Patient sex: M
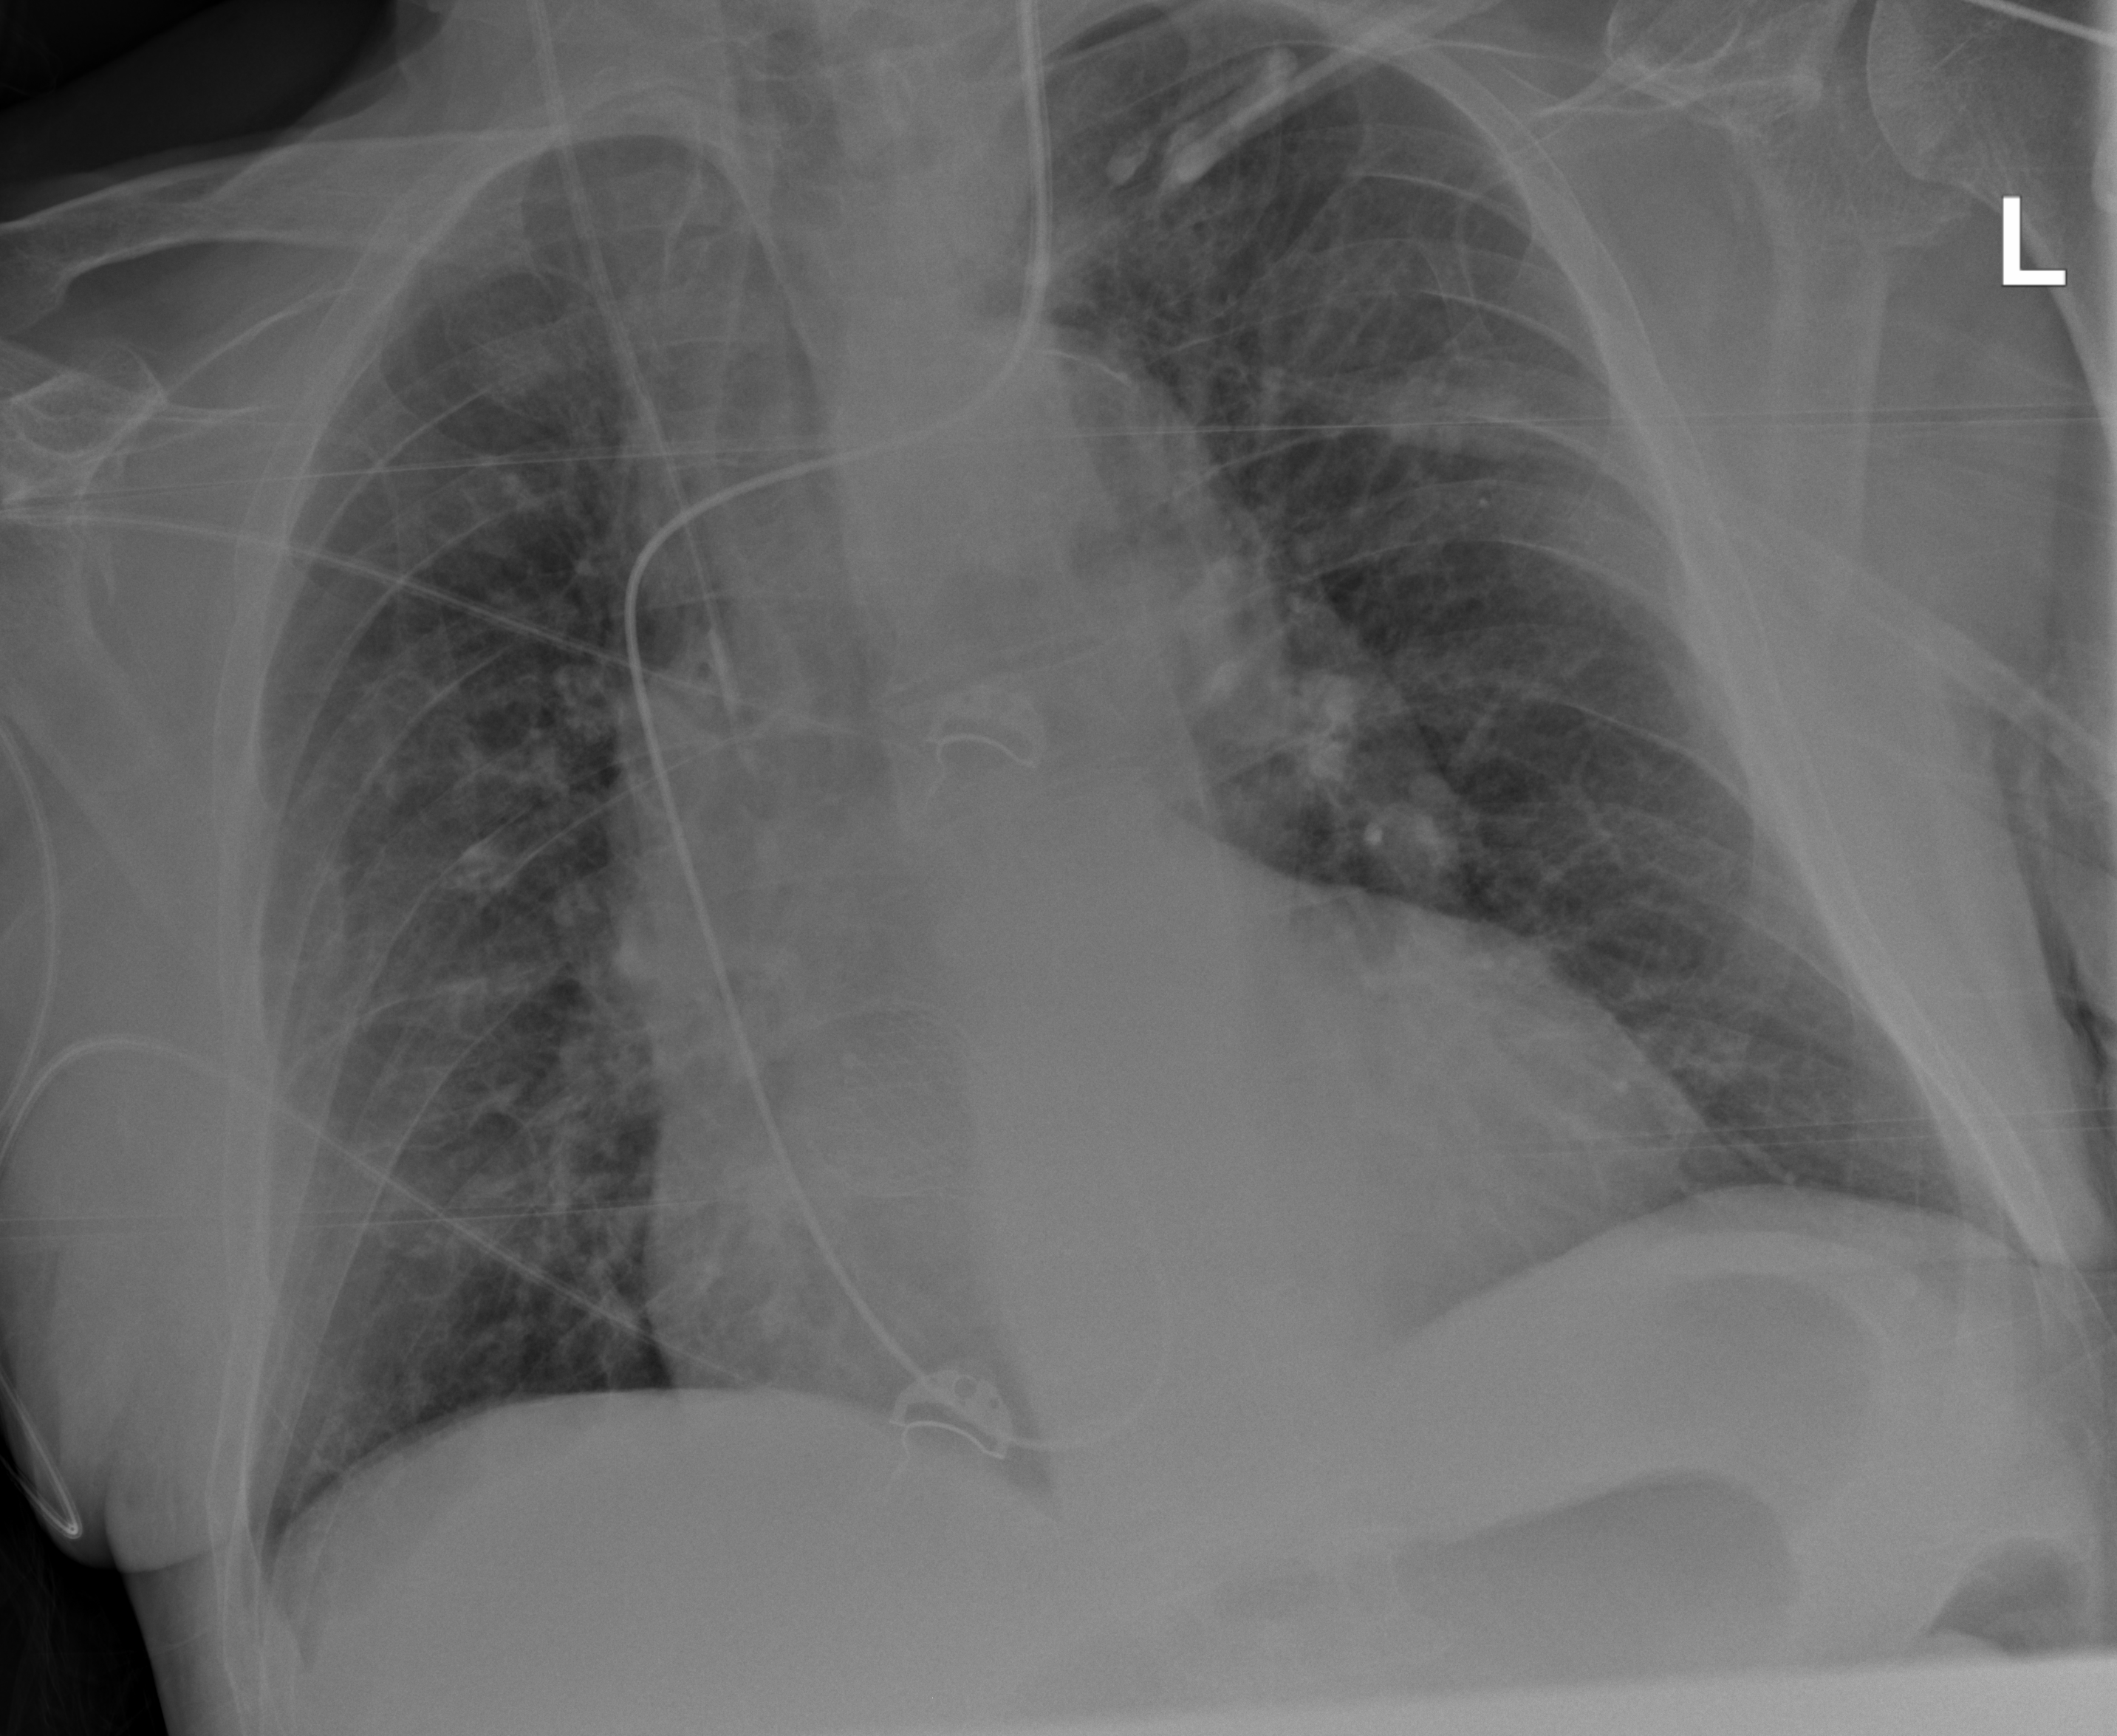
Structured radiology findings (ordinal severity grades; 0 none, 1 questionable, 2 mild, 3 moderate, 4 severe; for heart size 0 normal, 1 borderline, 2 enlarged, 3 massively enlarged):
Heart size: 2
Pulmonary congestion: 2
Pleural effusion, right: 0
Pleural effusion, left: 0
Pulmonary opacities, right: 0
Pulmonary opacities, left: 0
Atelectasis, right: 2
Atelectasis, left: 2